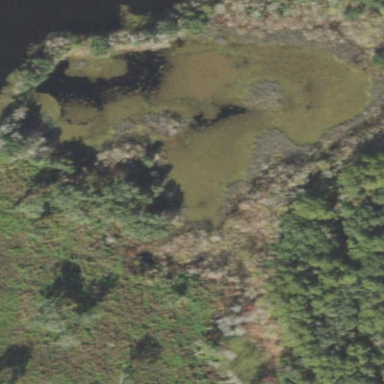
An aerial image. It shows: Pond with natural water.